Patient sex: F
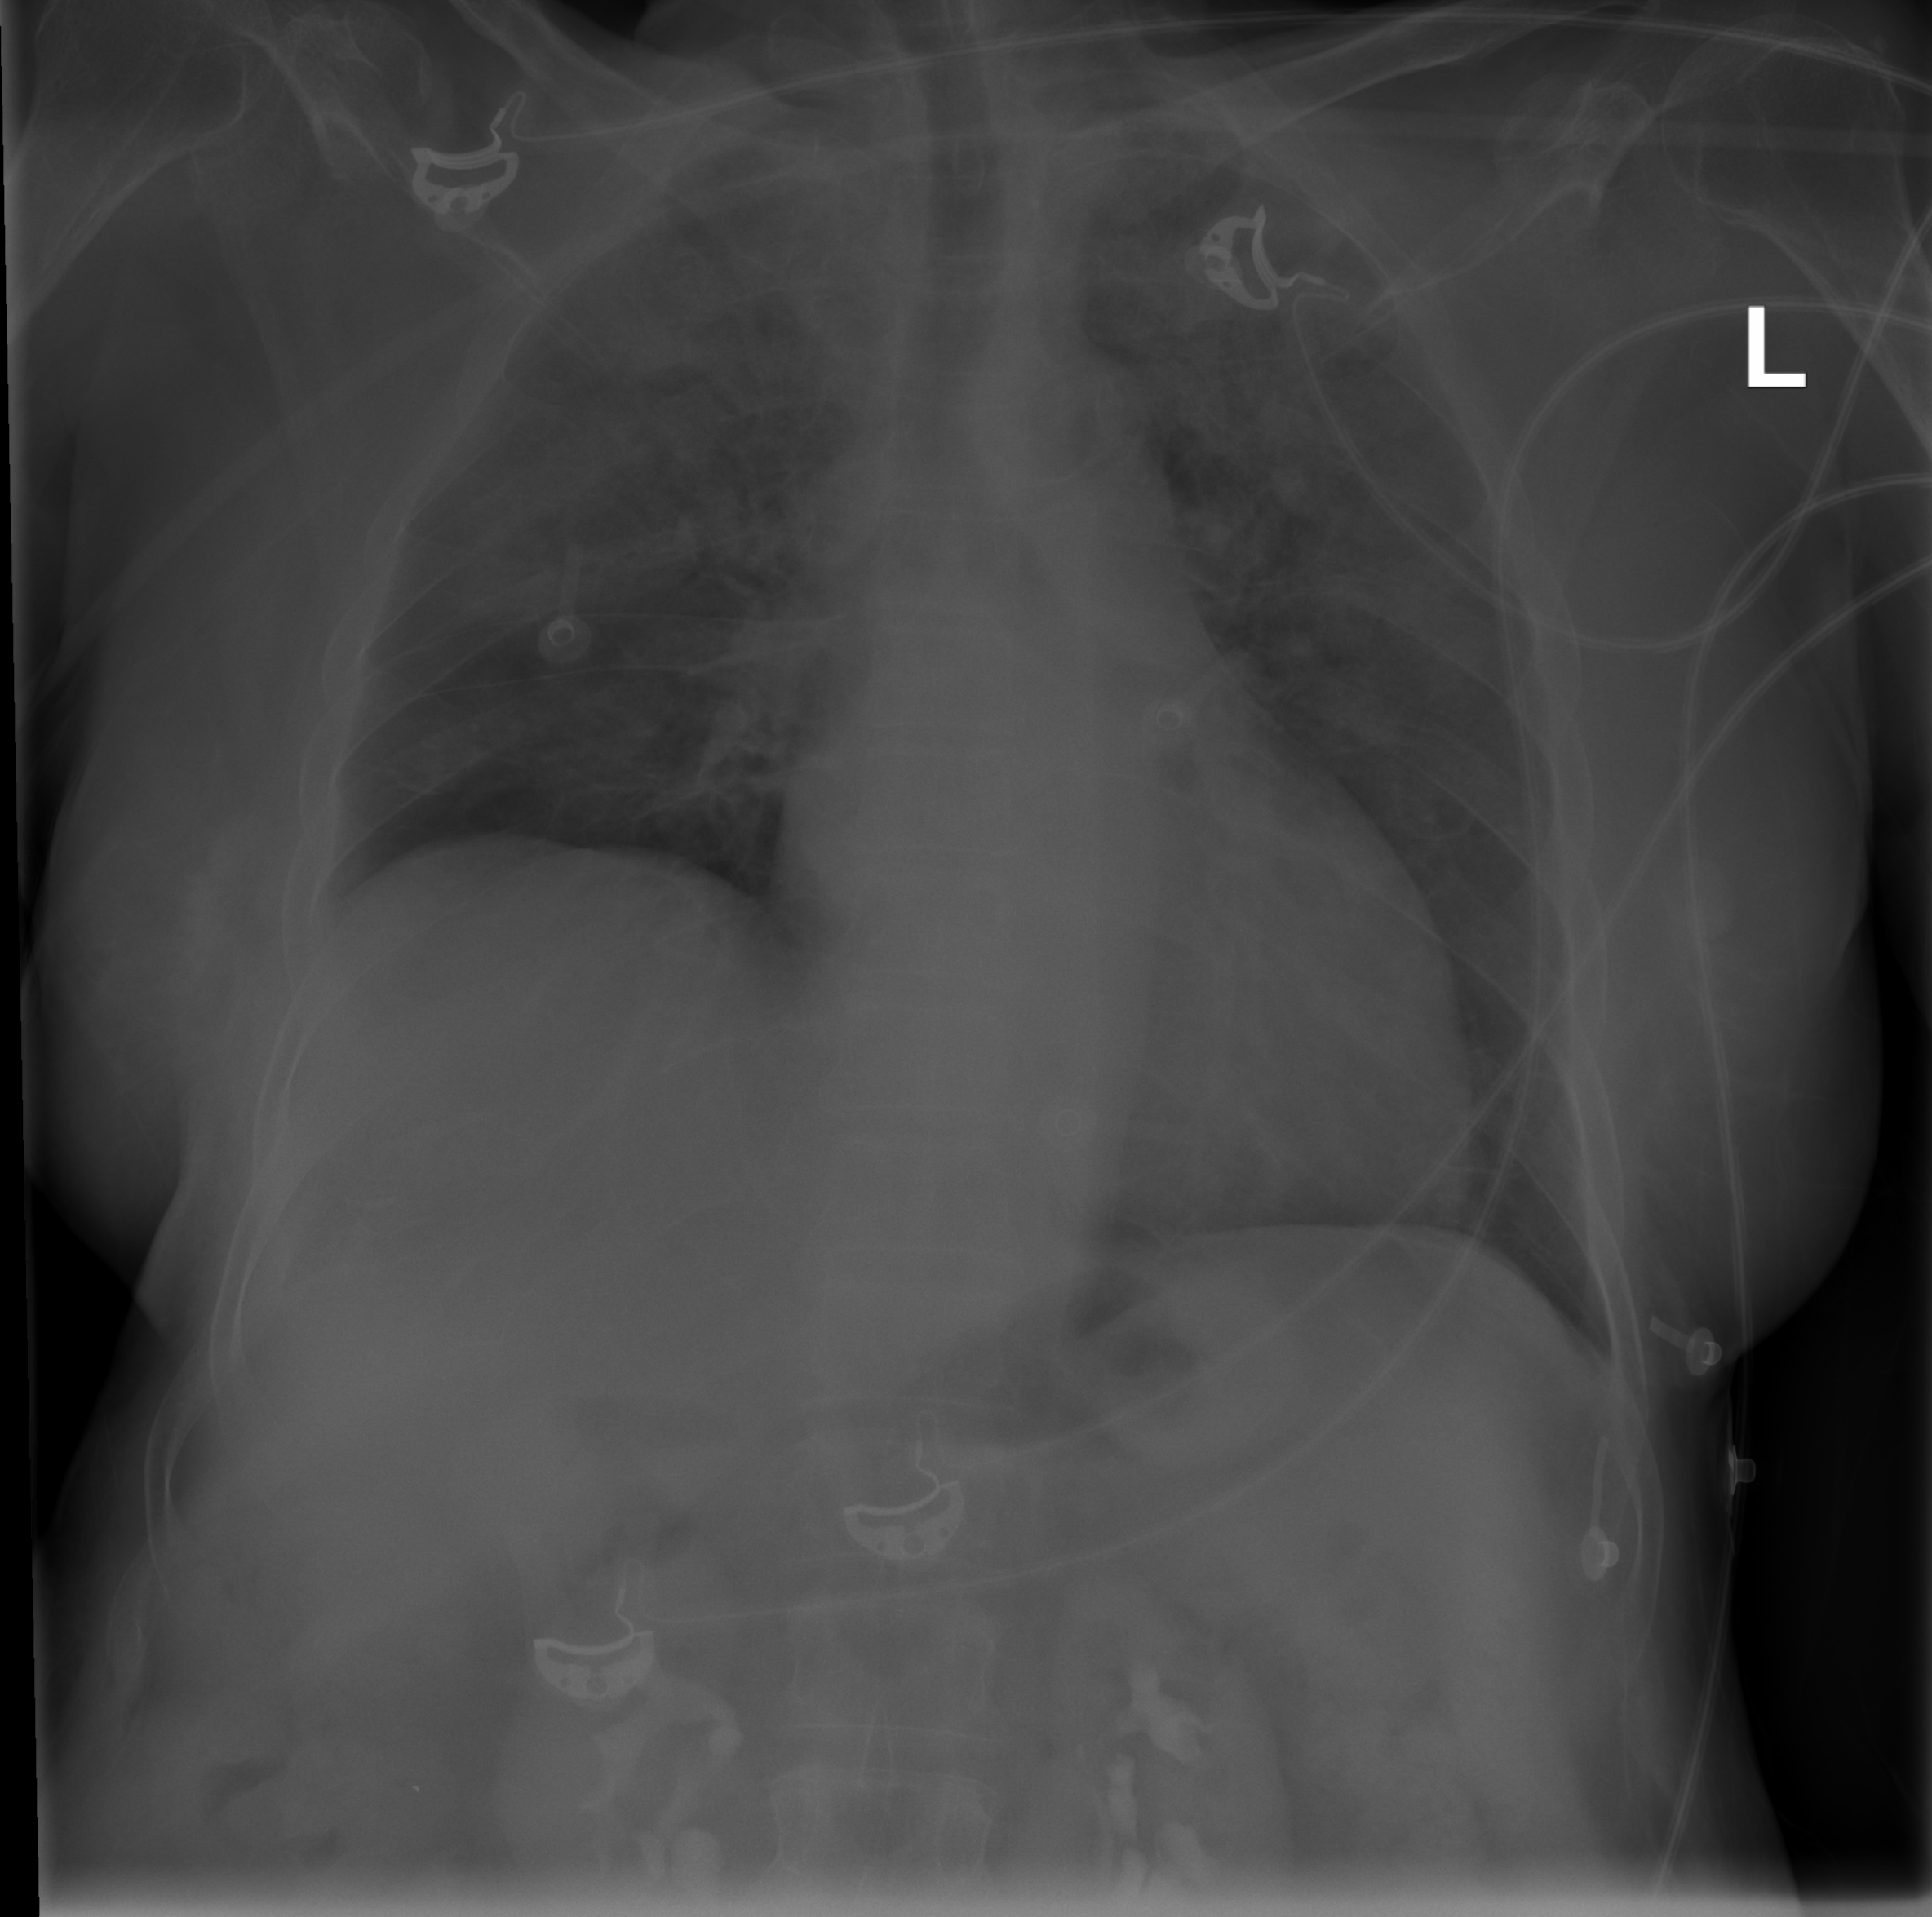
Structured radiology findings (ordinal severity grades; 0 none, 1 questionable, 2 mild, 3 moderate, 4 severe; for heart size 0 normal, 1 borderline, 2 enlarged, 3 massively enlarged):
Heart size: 0
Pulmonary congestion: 2
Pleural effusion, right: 0
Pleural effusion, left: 0
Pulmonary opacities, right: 2
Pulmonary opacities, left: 2
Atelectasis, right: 0
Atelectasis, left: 0